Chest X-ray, PA view. Patient: 54 years old, sex F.
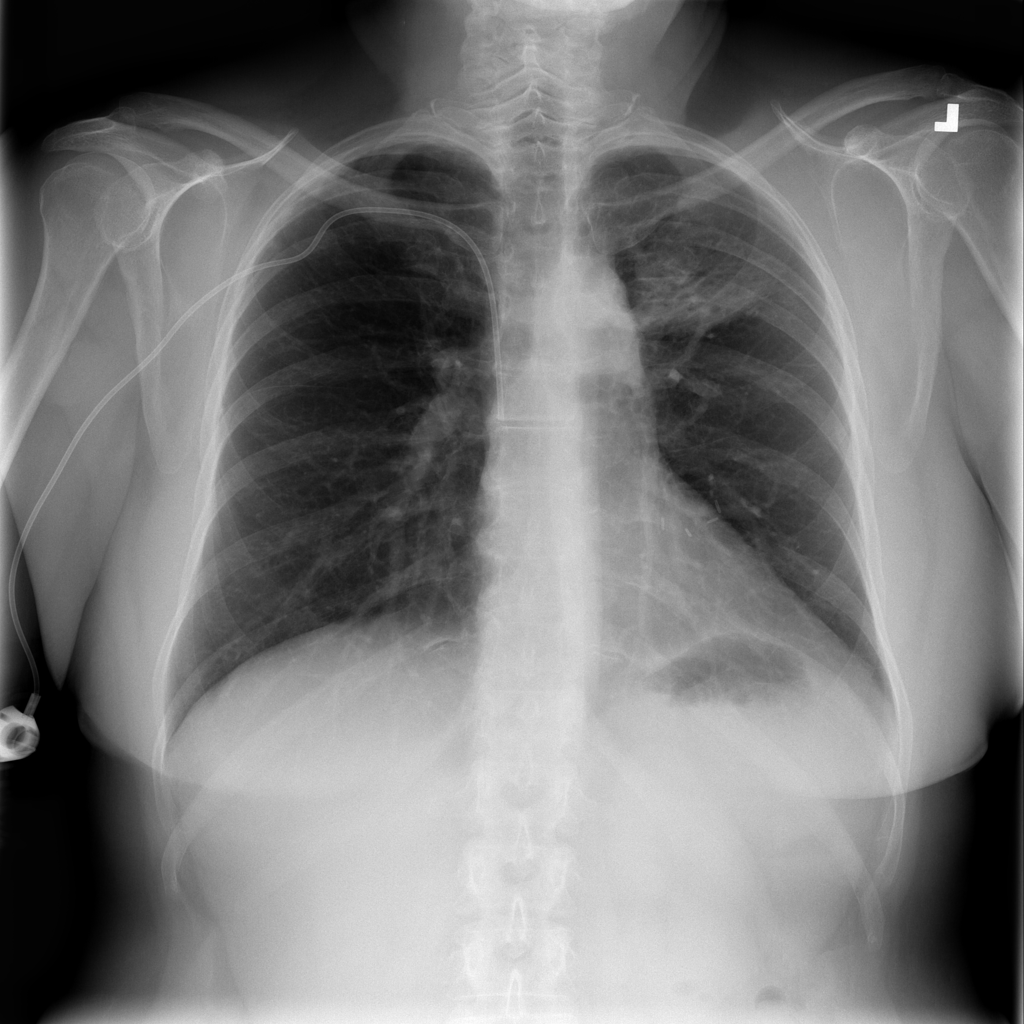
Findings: Infiltration